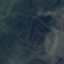
Land use / land cover: HerbaceousVegetation